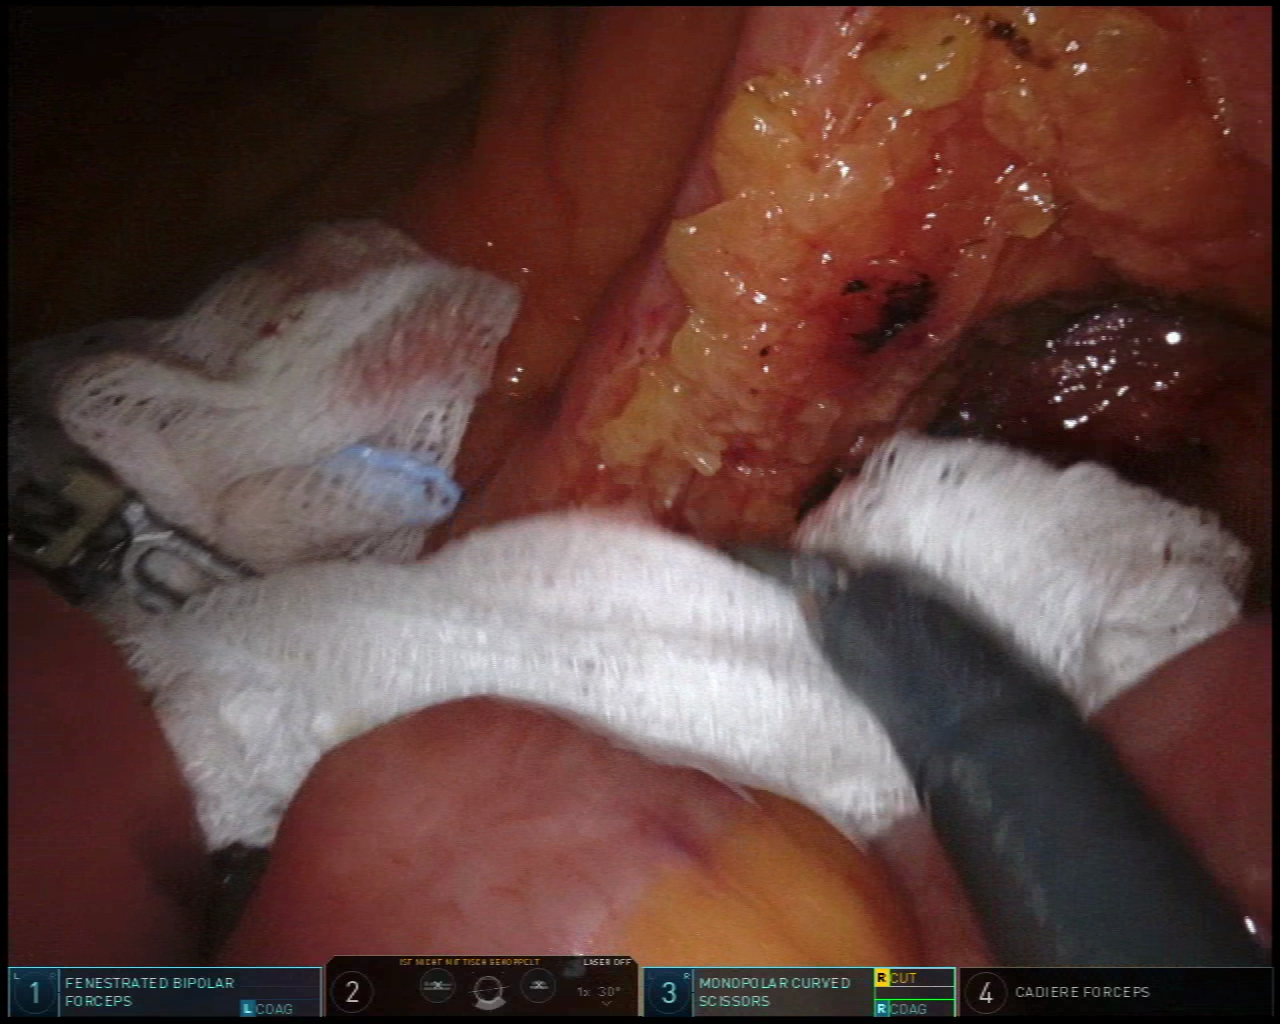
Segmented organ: small_intestine
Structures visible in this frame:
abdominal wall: no
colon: no
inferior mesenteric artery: no
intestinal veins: no
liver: no
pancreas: no
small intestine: yes
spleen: no
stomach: no
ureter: yes
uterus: no
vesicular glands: no